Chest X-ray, AP view. Patient: 36 years old, sex F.
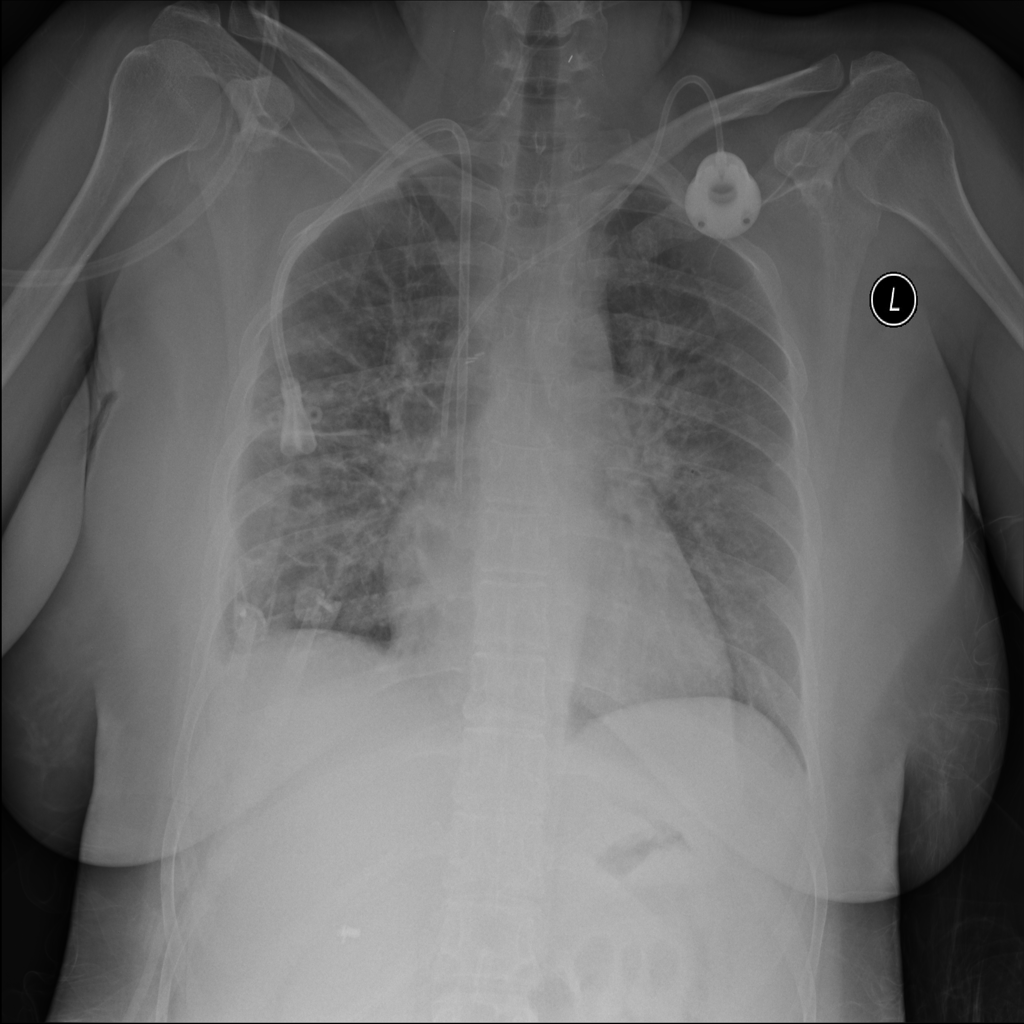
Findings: Atelectasis, Edema